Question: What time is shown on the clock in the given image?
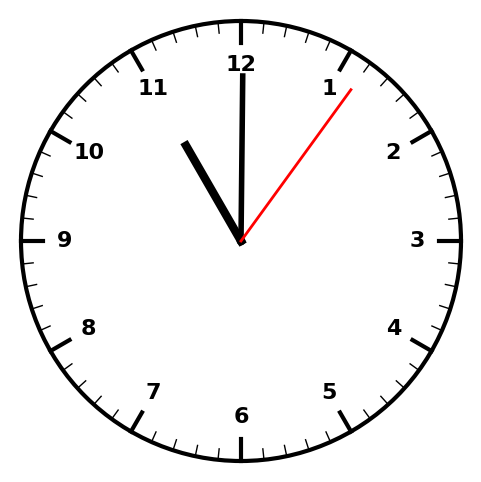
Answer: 11:00:06